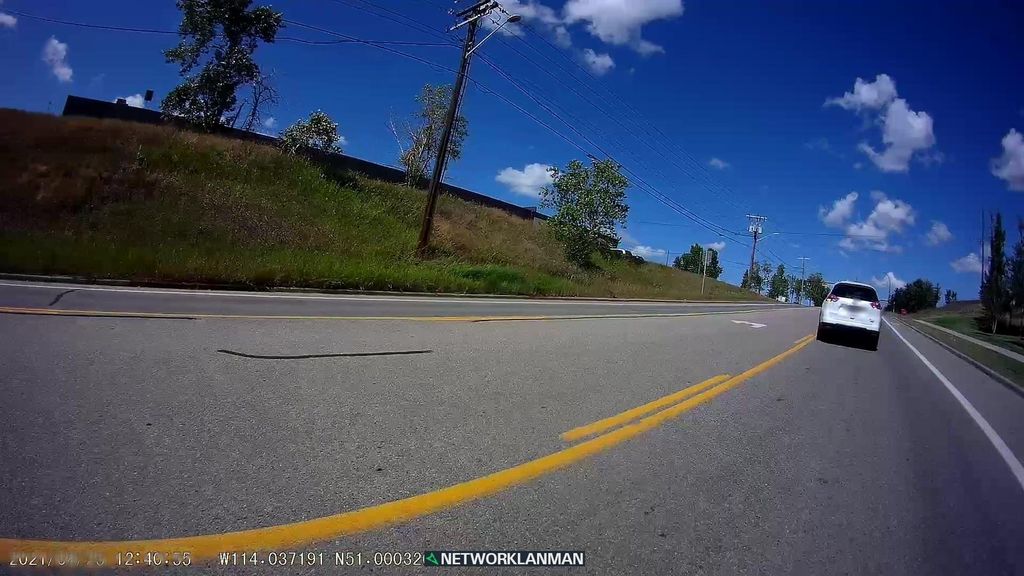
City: calgary